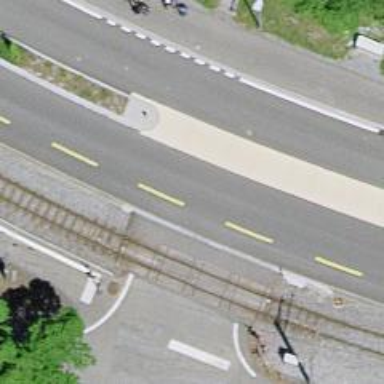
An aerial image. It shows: Secondary road with asphalt surface. There is cycle lane on the left and cycle track on the right.